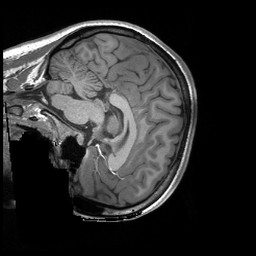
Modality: T1w
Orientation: sagittal
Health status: ill
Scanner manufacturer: siemens
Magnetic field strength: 3 T
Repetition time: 2.3 s
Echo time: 0.00243 s